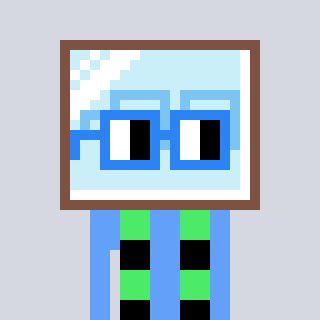
a pixel art character with square blue glasses, a mirror-shaped head and a blue-colored body on a cool background